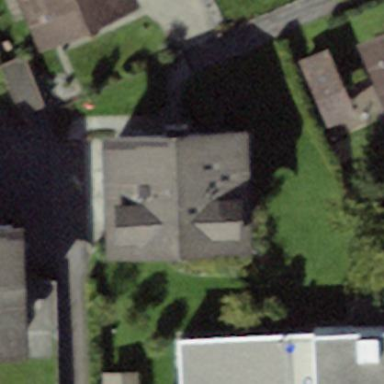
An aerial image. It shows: View of apartment building.